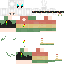
A female human skin with medium skin, wearing brown long hair dressed in a green tshirt and black shorts, featuring a closed mouth.